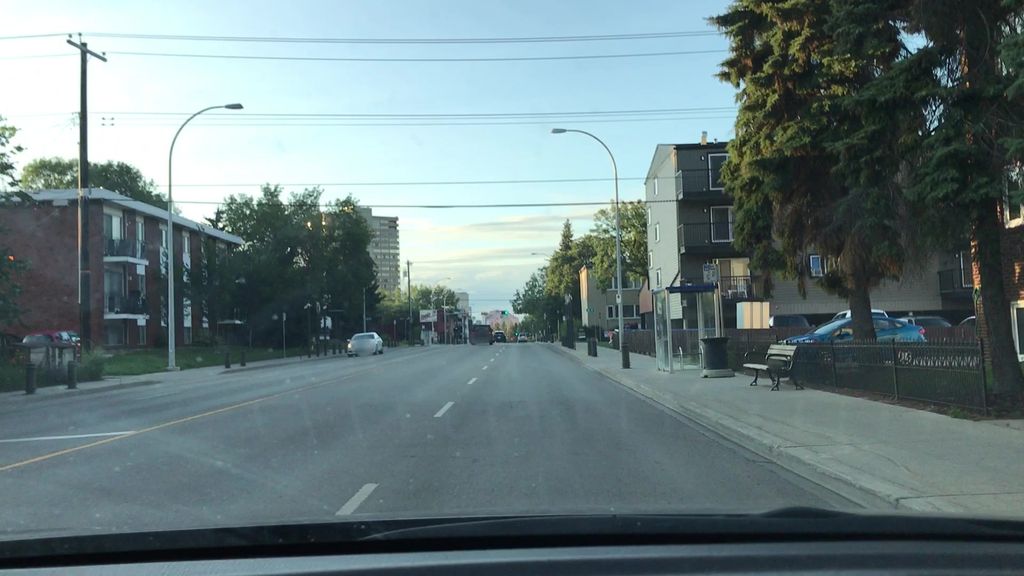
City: edmonton